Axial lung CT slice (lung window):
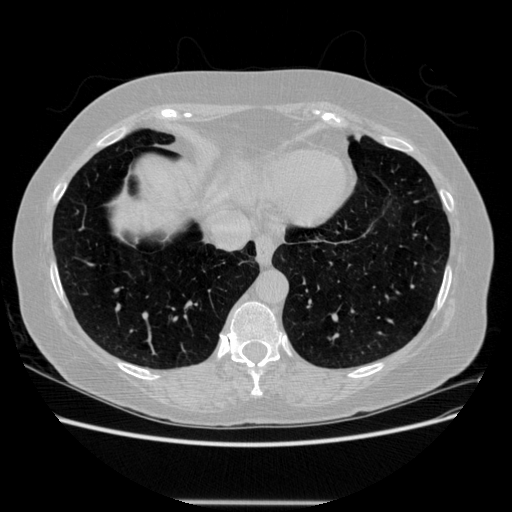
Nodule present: no